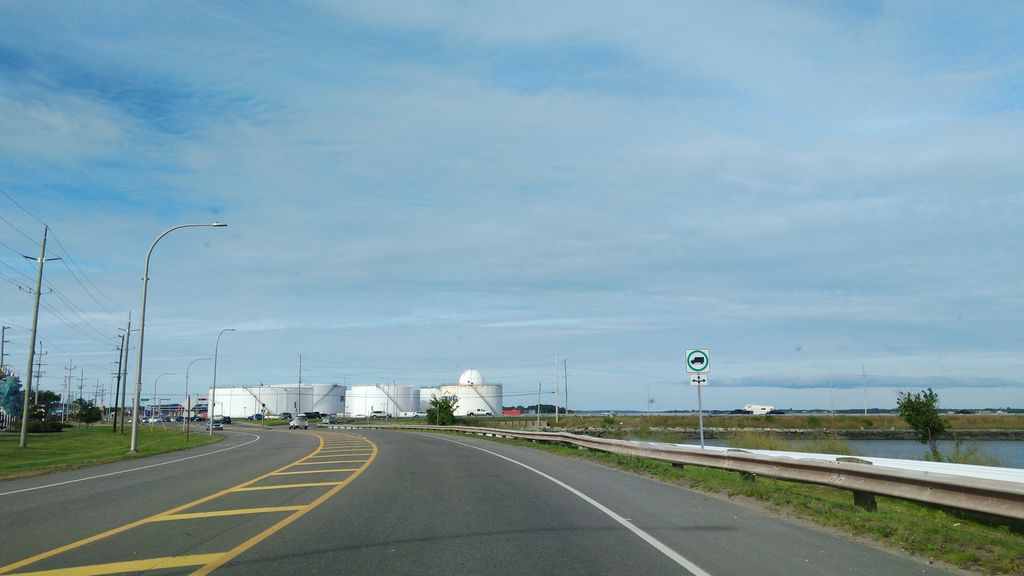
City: charlottetown